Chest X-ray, PA view. Patient: 22 years old, sex M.
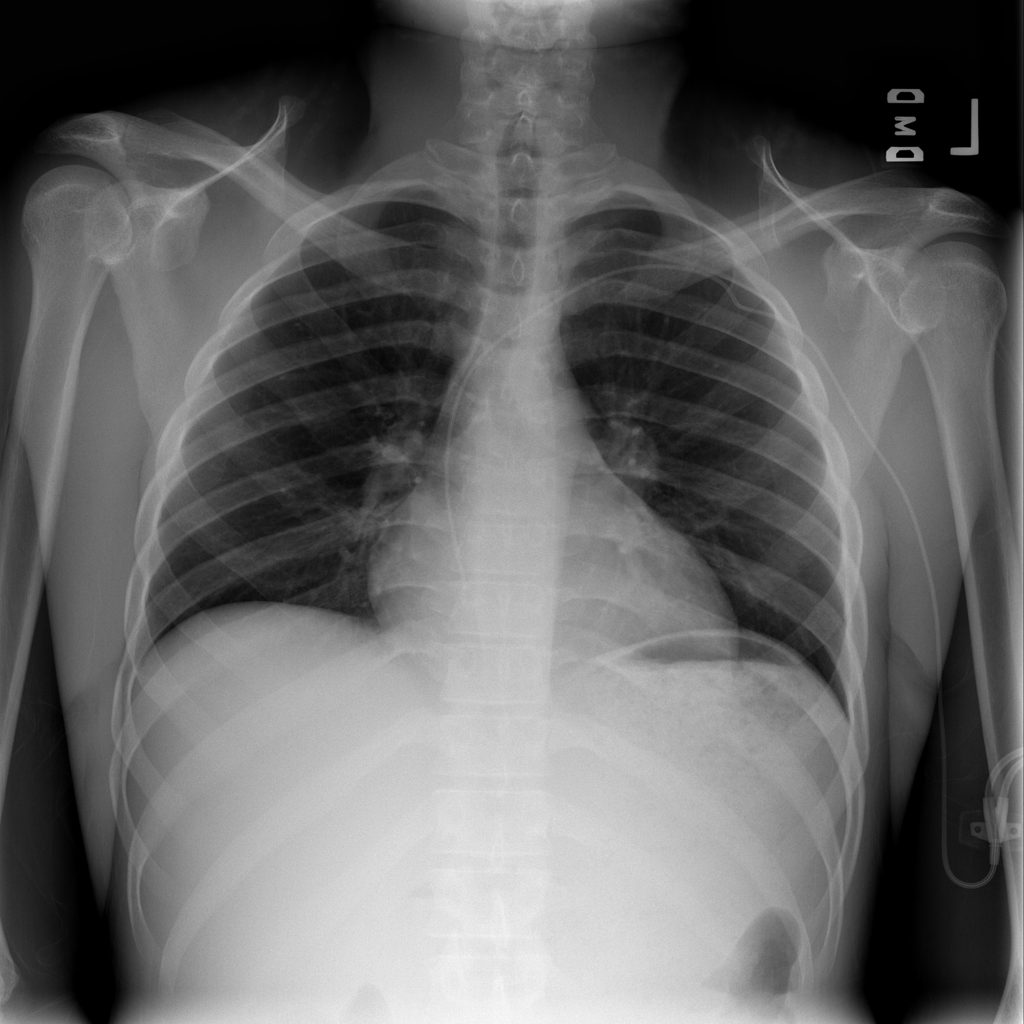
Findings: No Finding